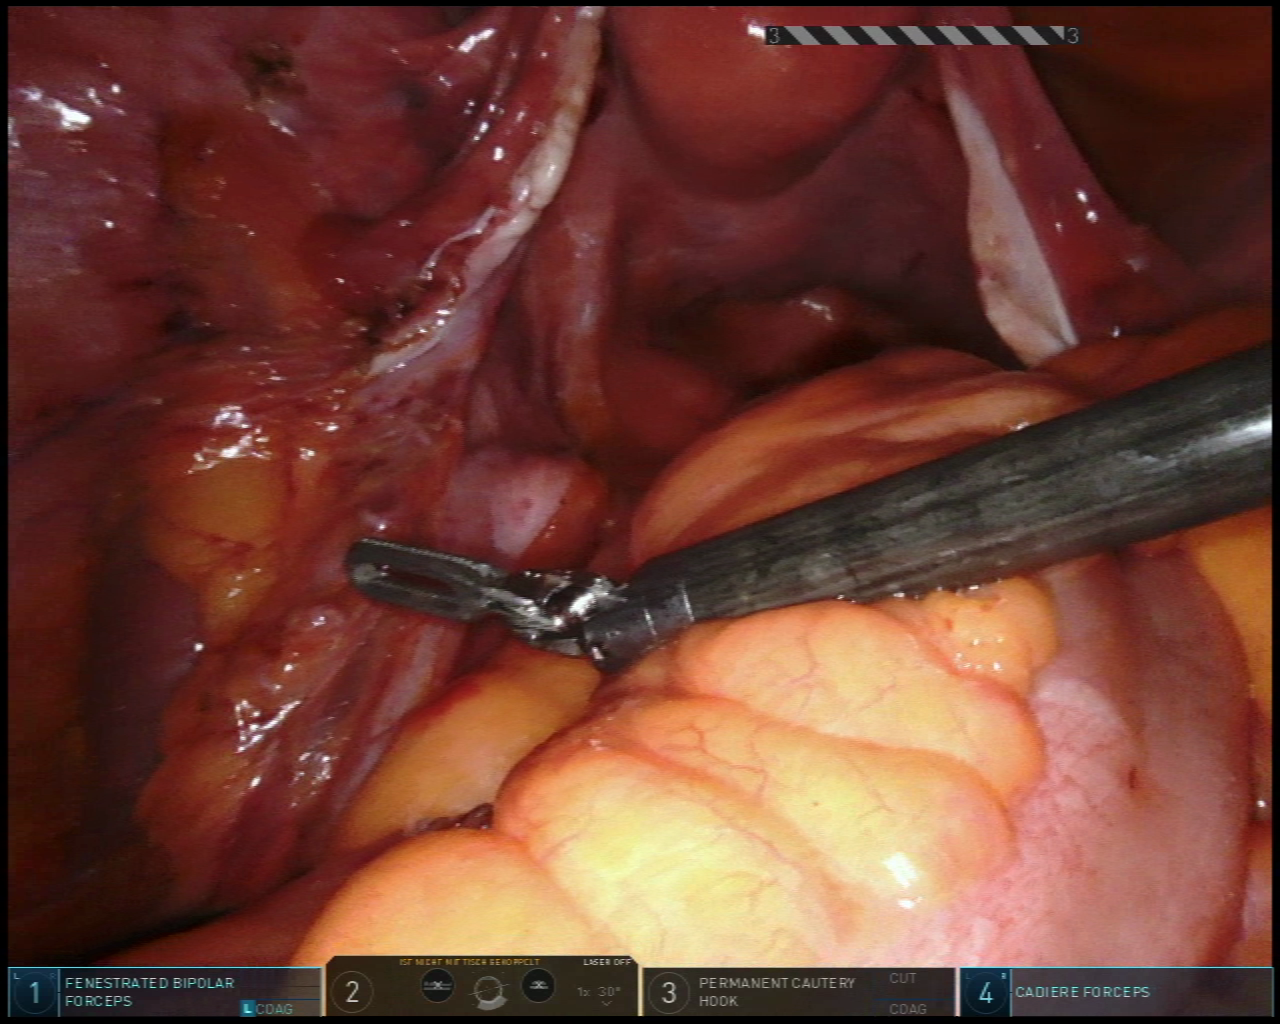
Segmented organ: ureter
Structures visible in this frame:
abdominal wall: yes
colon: yes
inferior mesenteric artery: no
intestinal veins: no
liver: no
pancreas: no
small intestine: no
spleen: no
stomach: no
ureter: yes
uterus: yes
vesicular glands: no